Interaction volume radius: 5 \u00c5
Interaction volume height: 20 \u00c5
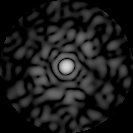
Disorder parameter: 0.834